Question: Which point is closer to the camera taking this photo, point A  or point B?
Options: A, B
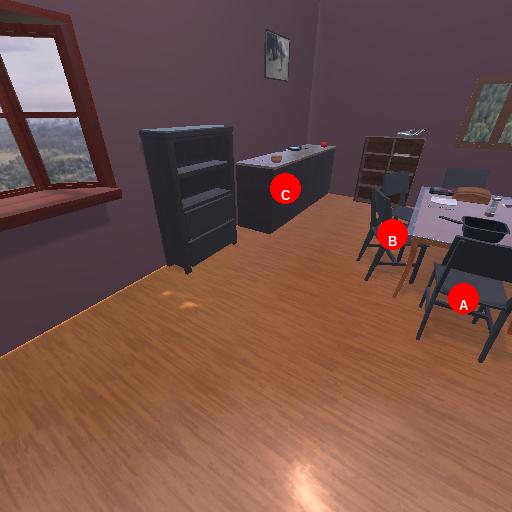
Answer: A